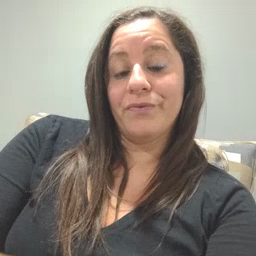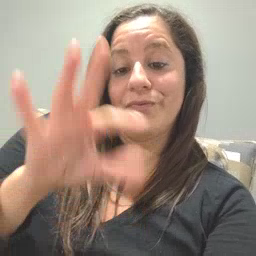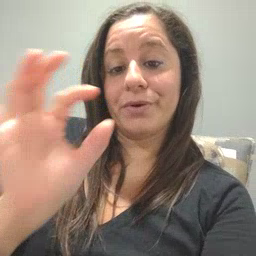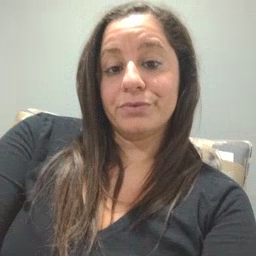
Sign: find